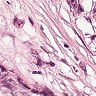
Metastatic tissue present: yes